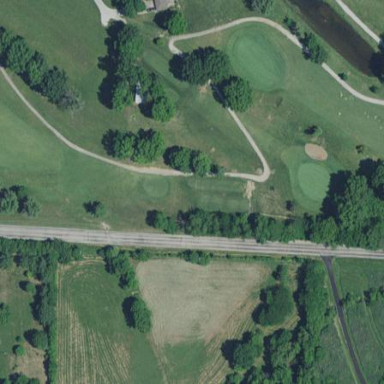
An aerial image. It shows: Grassy area designated as golf fairway.